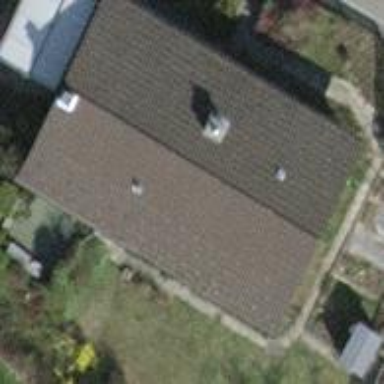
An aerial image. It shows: Detached building.